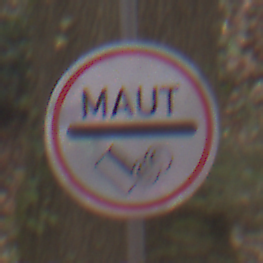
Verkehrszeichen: MautflichtigeStrecke
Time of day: Midday
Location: Outdoor (Nature)
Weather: Overcast
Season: Autumn
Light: Natural